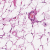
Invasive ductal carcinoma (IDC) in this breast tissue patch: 0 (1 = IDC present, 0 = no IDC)